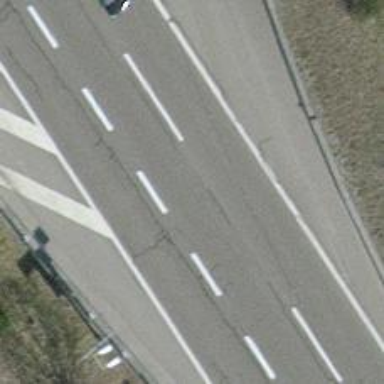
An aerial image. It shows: Asphalt motorway.